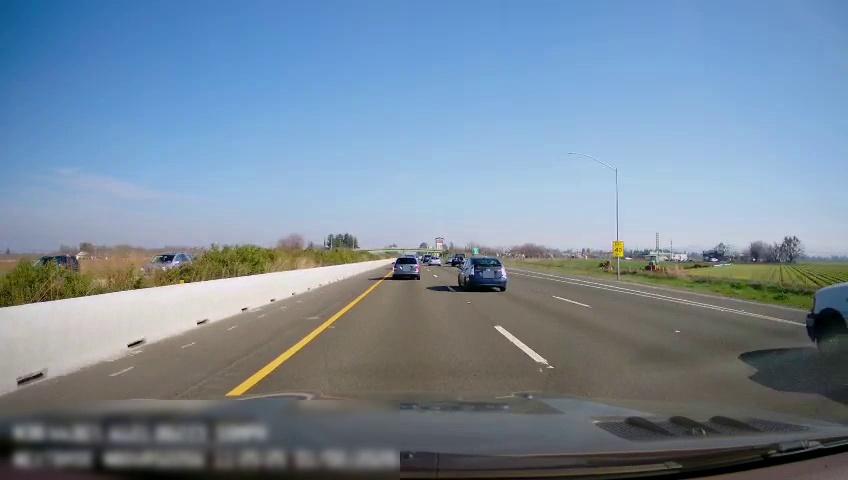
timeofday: Day
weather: Sunny
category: Drivable Space
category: Vehicles | Car
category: Vehicles | SUV
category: Vehicles | SUV
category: Vehicles | Truck
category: Vehicles | Car
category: Vehicles | Car
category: Vehicles | Car
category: Lanes | Current Lane
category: Lanes | Current Lane
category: Lanes | Alternate Lane
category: Lanes | Alternate Lane
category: Lanes | Alternate Lane
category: Lanes | Alternate Lane
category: Traffic | Signs